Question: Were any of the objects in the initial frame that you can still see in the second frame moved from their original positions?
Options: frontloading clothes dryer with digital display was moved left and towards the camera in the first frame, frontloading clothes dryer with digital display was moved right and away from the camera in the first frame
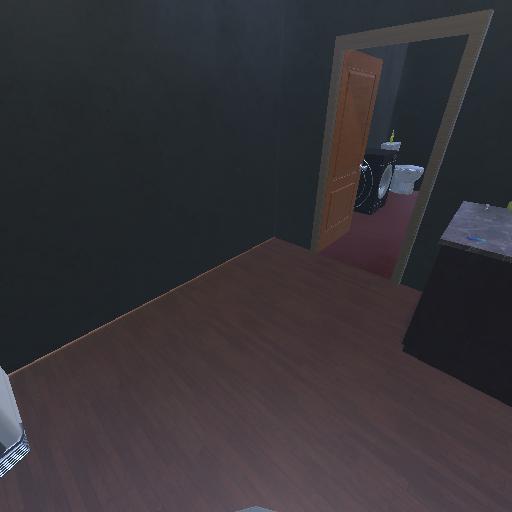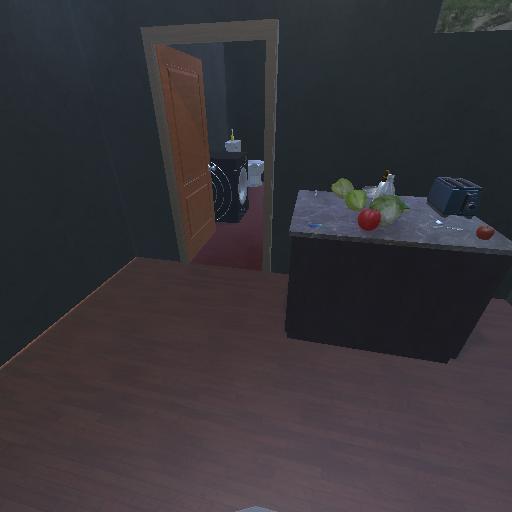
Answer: frontloading clothes dryer with digital display was moved left and towards the camera in the first frame